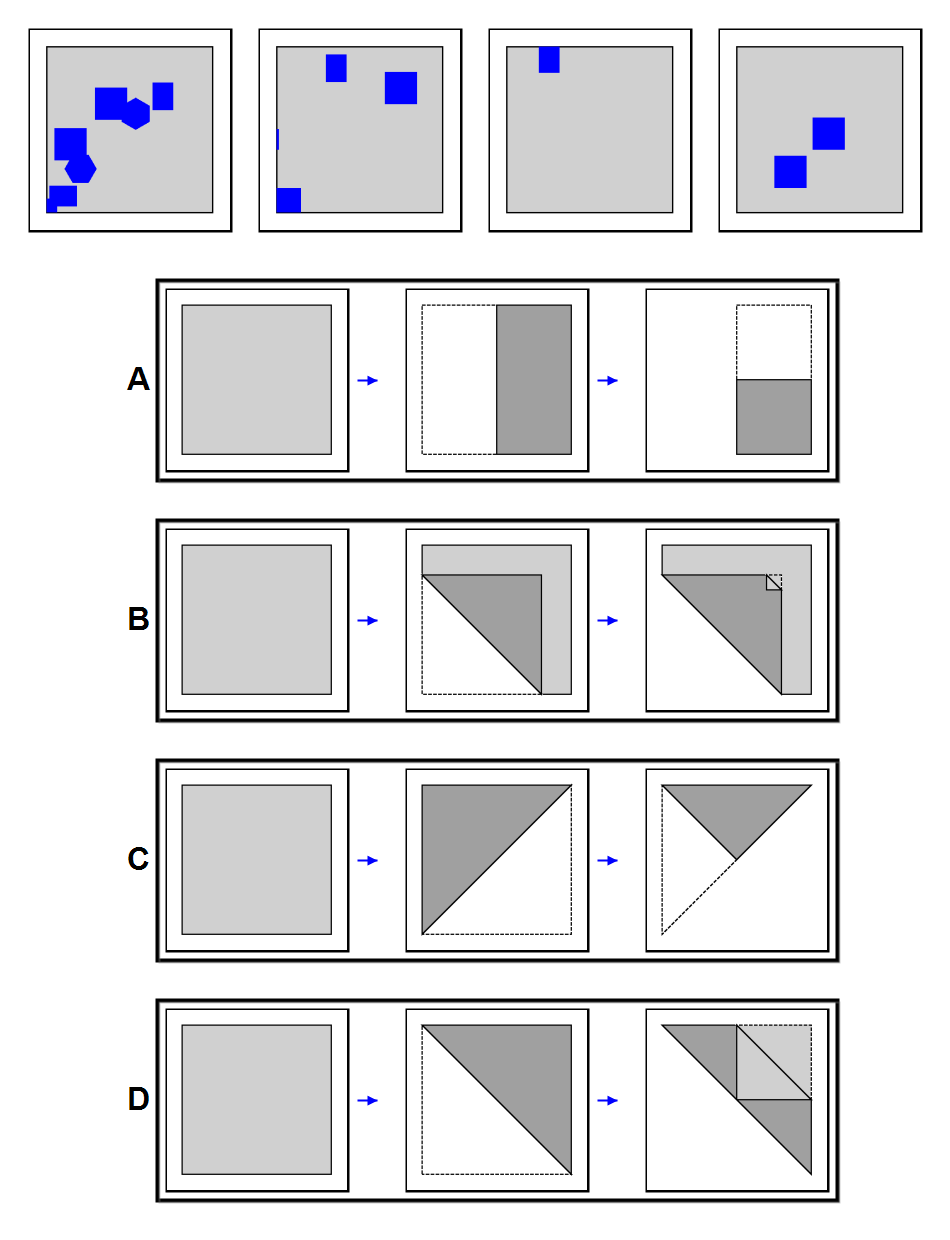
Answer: B